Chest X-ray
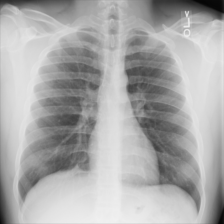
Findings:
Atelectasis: negative
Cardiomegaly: negative
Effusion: negative
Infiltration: negative
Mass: negative
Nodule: negative
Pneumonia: negative
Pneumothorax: negative
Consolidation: negative
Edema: negative
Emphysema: negative
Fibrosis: negative
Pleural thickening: negative
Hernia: negative